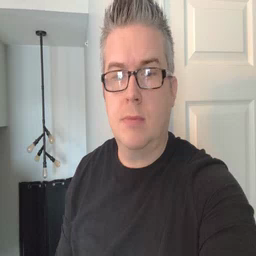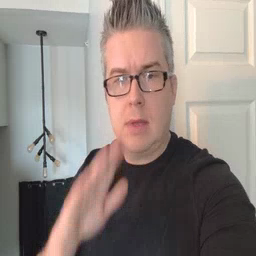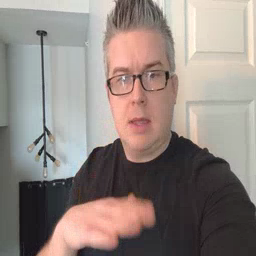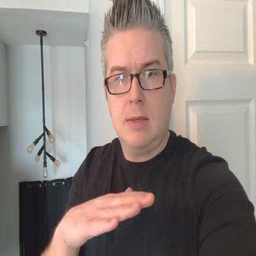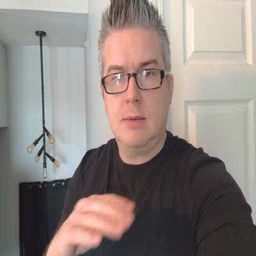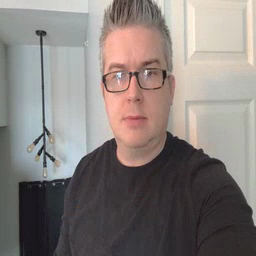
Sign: on